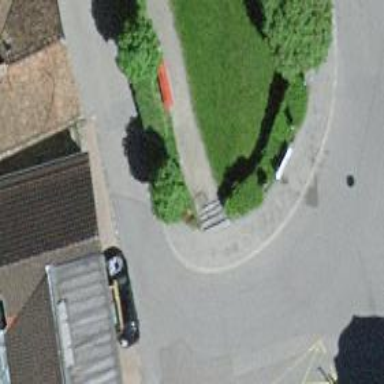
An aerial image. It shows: Set of steps made of paving stones.